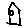
Label: house